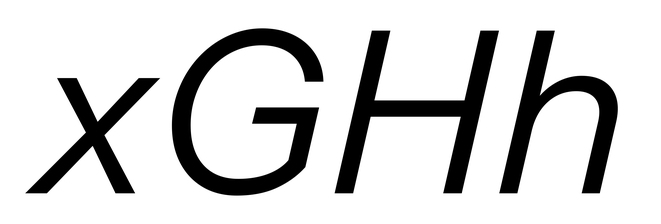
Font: InstrumentSans-Italic_Italic